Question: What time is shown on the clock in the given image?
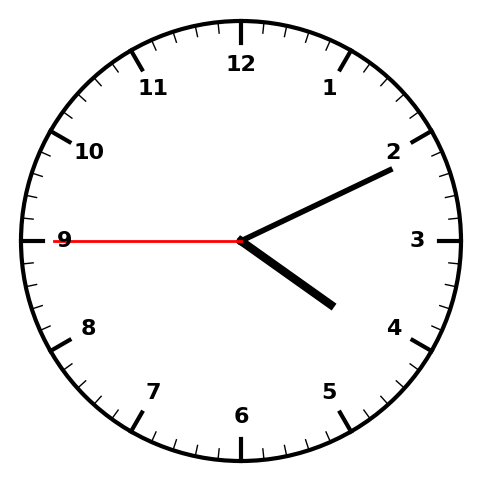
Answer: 04:10:45